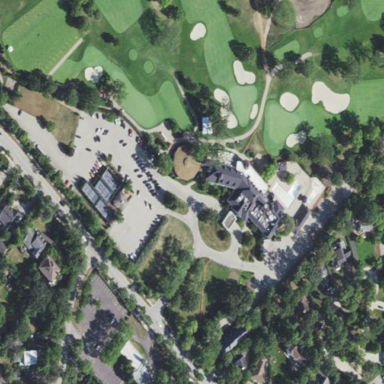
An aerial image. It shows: Clubhouse building associated with golf course.